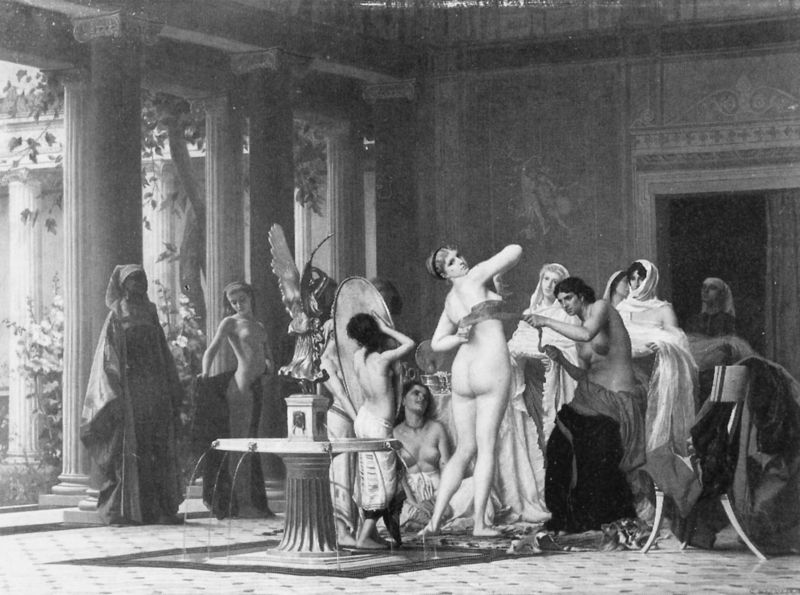
Titel: Le Mamillare
Künstler: Gustave Boulanger
Schlagwörter: akt, baum, blätter, gemälde, nackt, wasser, weiß, baden, badende, frauen, menschen, brust, busen, frau, grau, hell, kleid, marmor, mund, nacht, nase, raum, schwarz, stuhl, säule, säulen, tür, zimmer, gebäude, haus, schleier, tuch, malerei, wand, arm, kleidung, spiegel, ast, stamm, strauch, auge, figur, haare, sessel, tücher, gewänder, klassizismus, personen, blatt, brunnen, engel, garten, skulptur, statue, bein, brüste, gesäß, hintern, hof, saal, französisch, grazien, verzierung, atelier, muse, durchgang, ankleiden, gemach, tor, foto, bad, waschen, innenhof, antike, nakt, popo, rückenakt, schwarz-weiß, künstler, kapitelle, efeu, nymphe, musen, nymphen, fresken, kanneluren, tempel, königin, kleopatra, römisch, springbrunne, ägypten, aktfigur, anziehen, ankleide, maleri, frau frauen, cleopatra, hamam, kapitellle, brunnnen, toilett, spiefgeö